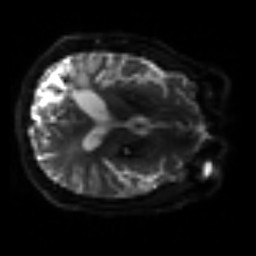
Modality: sbref
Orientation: axial
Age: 53
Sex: male
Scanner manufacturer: siemens
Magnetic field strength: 3 T
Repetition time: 3.2 s
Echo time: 0.081 s